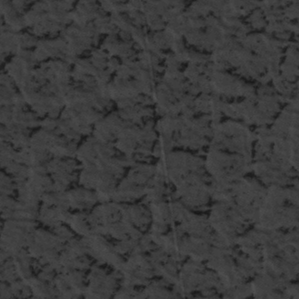
Label: frost